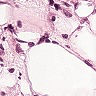
Metastatic tissue present: yes